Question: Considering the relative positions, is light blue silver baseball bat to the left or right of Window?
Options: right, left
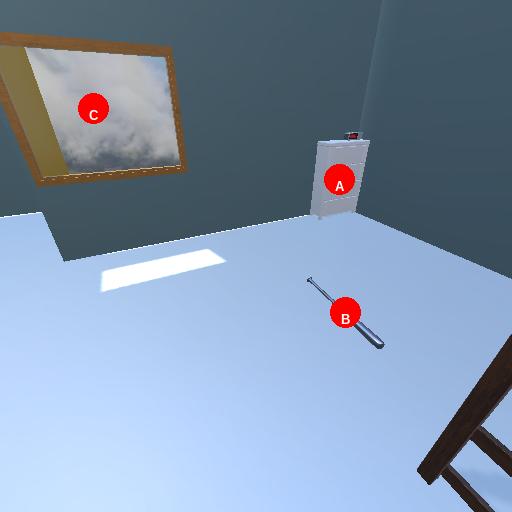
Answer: right